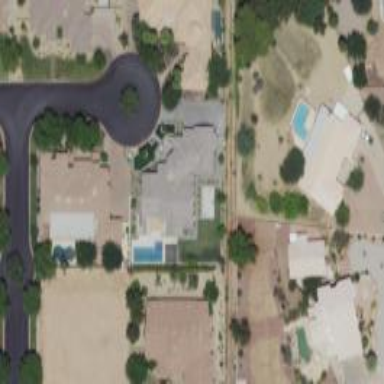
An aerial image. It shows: Outdoor inground swimming pool in leisure land.